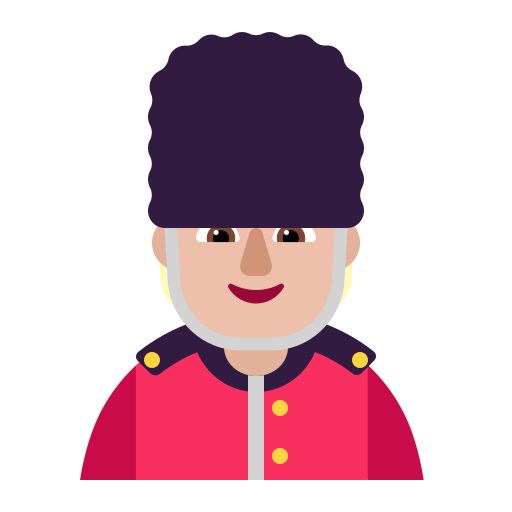
guard flat  light